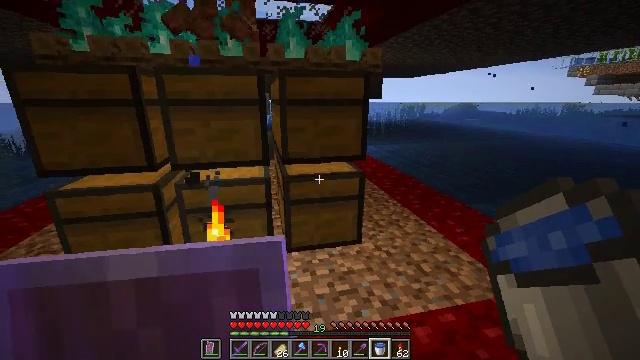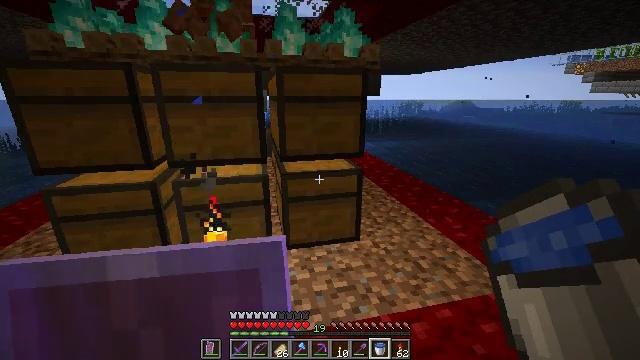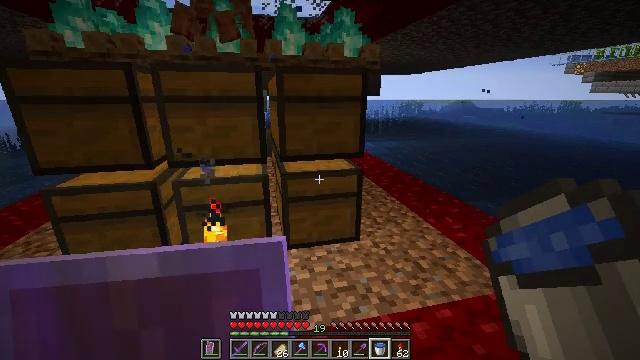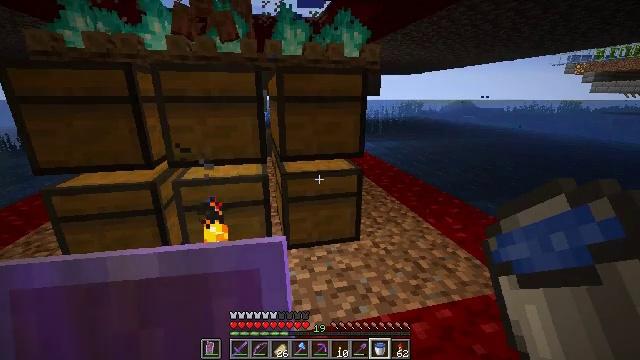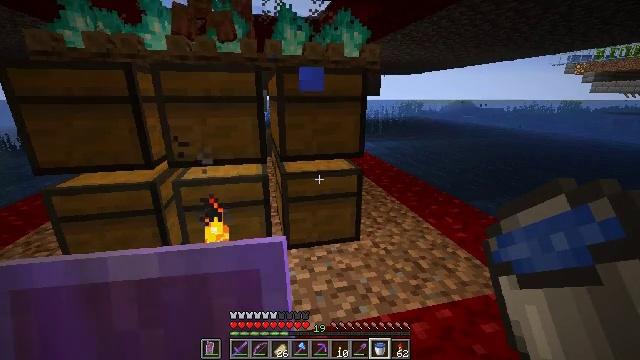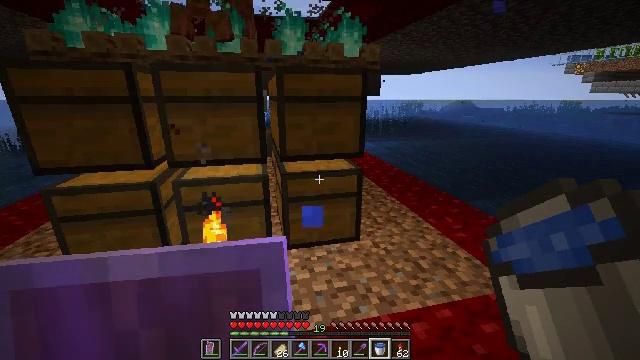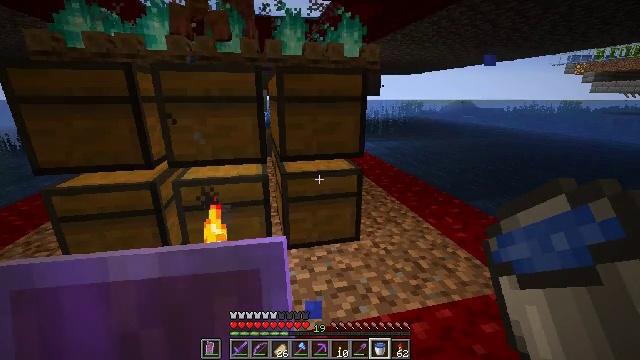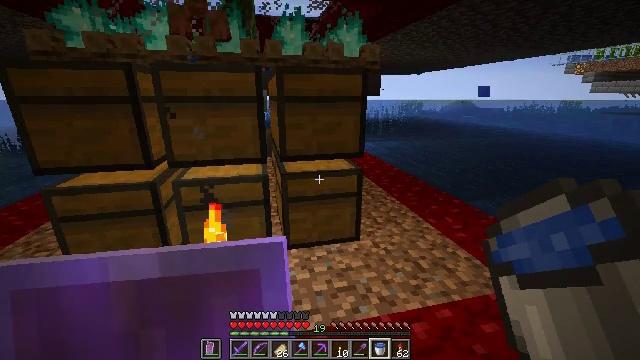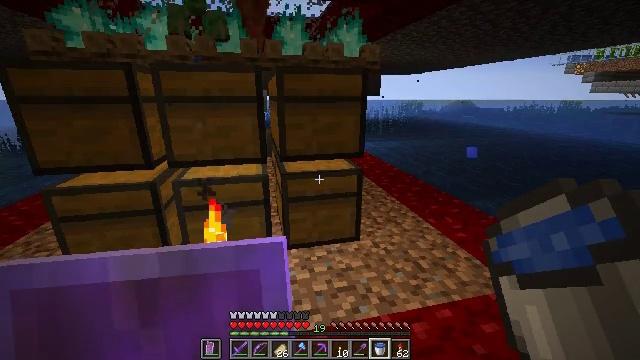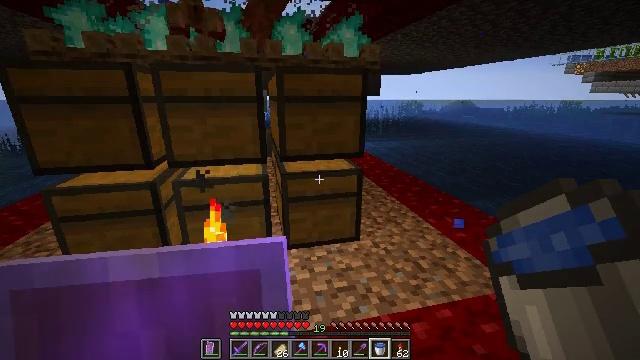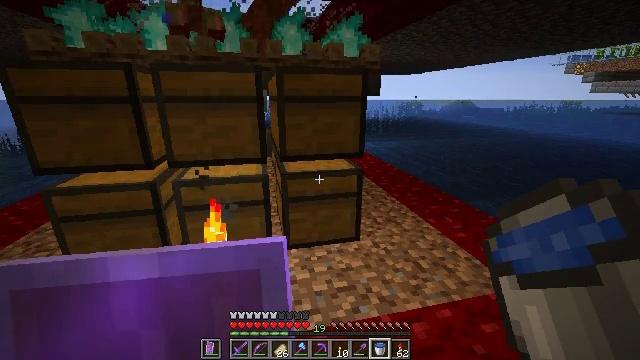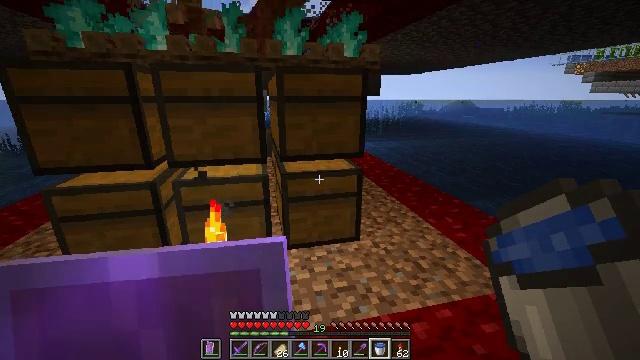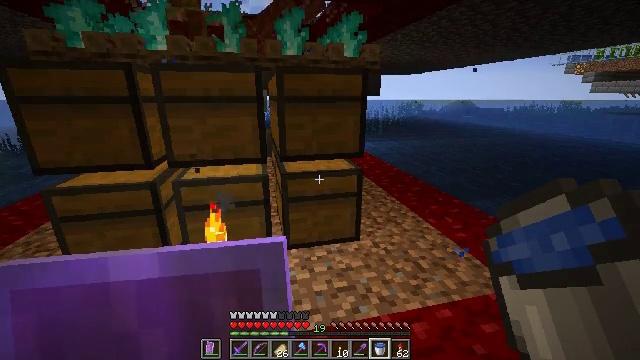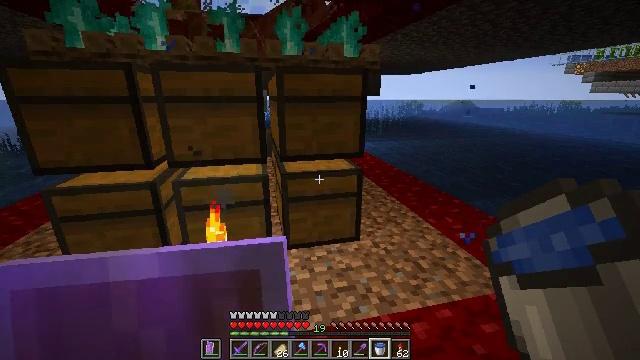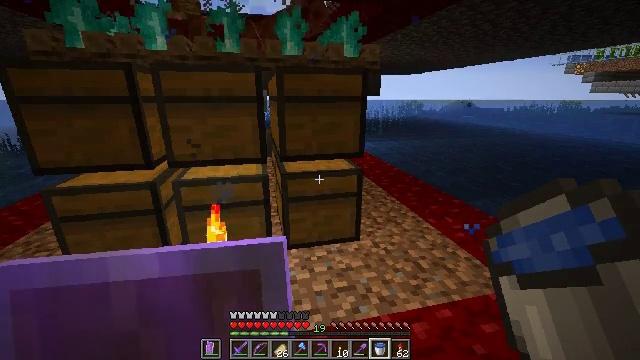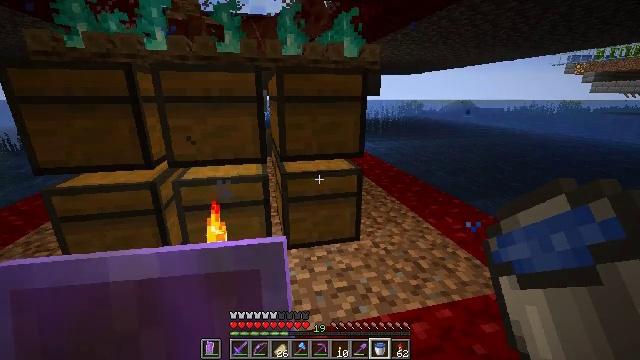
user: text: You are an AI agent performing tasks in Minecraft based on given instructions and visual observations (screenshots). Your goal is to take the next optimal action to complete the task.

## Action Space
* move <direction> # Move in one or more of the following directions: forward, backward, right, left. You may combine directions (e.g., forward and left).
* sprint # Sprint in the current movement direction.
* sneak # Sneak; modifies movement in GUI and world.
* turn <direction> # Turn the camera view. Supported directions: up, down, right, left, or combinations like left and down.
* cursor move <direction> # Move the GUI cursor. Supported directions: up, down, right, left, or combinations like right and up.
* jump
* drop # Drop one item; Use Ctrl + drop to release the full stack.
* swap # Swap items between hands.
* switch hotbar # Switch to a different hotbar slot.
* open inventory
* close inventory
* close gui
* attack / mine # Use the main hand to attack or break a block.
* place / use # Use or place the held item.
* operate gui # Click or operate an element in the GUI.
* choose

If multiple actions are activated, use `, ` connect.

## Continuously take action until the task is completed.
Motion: motion action
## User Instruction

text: Assemble a firework rocket with the required materials.
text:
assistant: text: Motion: no_op
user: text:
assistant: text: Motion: no_op
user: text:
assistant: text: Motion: no_op
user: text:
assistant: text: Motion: no_op
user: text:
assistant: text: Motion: no_op
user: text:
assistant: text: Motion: no_op
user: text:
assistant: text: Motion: no_op
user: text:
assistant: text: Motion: no_op
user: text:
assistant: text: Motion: no_op
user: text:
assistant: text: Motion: no_op
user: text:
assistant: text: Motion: no_op
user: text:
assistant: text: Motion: no_op
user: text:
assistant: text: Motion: no_op
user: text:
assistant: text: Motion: no_op
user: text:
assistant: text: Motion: no_op
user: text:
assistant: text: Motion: no_op
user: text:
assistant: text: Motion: no_op
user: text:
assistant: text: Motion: no_op
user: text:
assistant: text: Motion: use / place
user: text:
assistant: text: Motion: use / place
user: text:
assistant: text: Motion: use / place
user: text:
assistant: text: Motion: no_op
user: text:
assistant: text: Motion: no_op
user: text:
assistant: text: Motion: no_op
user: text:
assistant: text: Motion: no_op
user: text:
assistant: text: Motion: no_op
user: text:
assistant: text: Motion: no_op
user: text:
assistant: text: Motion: no_op
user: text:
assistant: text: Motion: no_op
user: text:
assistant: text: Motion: no_op